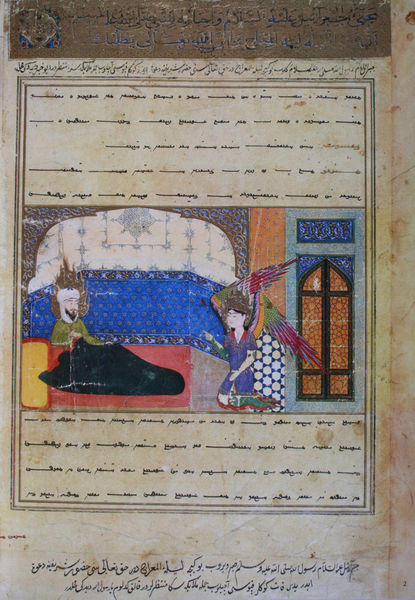
Titel: Miradschname(Buch der Himmelfahrt). Engel Gabriel erscheint dem Propheten
Künstler: Herat (Chorasan)
Standort: Paris
Institution: Bibliothèque Nationale.
Schlagwörter: blau, flügel, mann, vogel, weiß, aquarell, gelb, grün, menschen, ocker, braun, bunt, fenster, frau, geste, hut, licht, männer, orange, schwarz, szene, tür, zeichnung, zimmer, rot, tuch, beige, leute, malerei, muster, ornament, teppich, alt, bart, mütze, arme, falten, geschichte, kleidung, mensch, rahmen, bild, gesten, innenraum, flach, boden, gold, sitzend, stoff, decke, personen, blatt, borte, fliegen, engel, kopfbedeckung, farbig, japan, schrift, papier, zwei, grafik, linien, schriftzug, rand, figuren, spitz, bett, liegend, schriftzeichen, punkte, tusche, maske, buch, diwan, moschee, orient, orientalisch, religion, palast, traum, druck, seite, fliesen, illustration, text, knien, herrscher, kacheln, mosaik, darstellung, tinte, vereinfacht, buchseite, pergament, kontraste, gestus, arabisch, spitzbogen, wesen, knieend, kniend, märchen, vision, erscheinung, baldachin, zeilen, gerahmt, geflügelt, turban, miniatur, prophet, arabien, islam, osmanisch, persien, letter, handschrift, primärfarben, beschreibung, osten, verkündigung, sultan, botschaft, schirft, spitzbogenfenster, kalligraphie, farbenfroh, erzählung, gast, buchmalerei, rhetorik, islamisch, naher osten, moslem, verkündung, persisch, fernost, codex, figure, kalligrafie, koran, allah, mohammed, kabaa, orien, sprache, global, persich, rott, gebrauchsspuren, tuban, stockfleckig, bidimensional, buchmaerei, chorasan, illustrirtes buch, ggold, schwarzer stein, haram, csultan, stockfleken